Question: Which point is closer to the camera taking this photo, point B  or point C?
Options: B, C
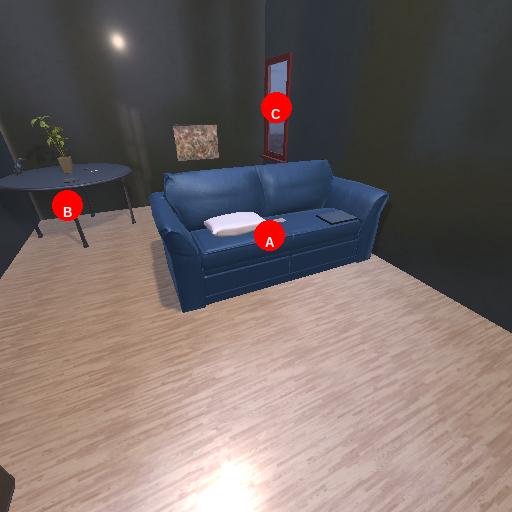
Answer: B